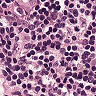
Metastatic tissue present: no